Breast ultrasound image
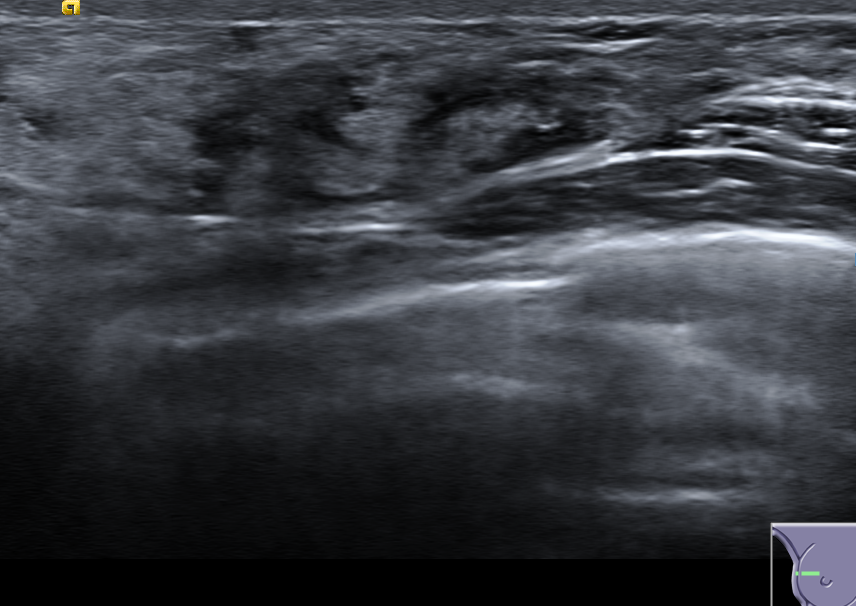
Diagnosis: normal